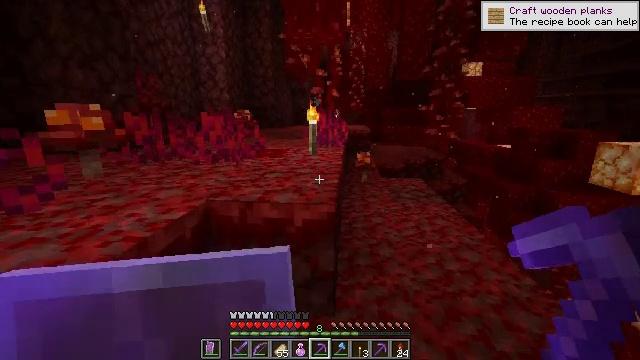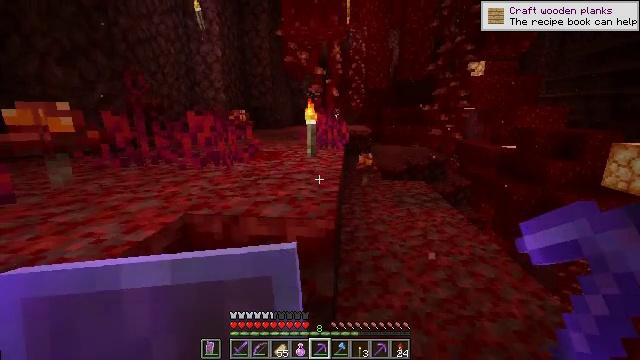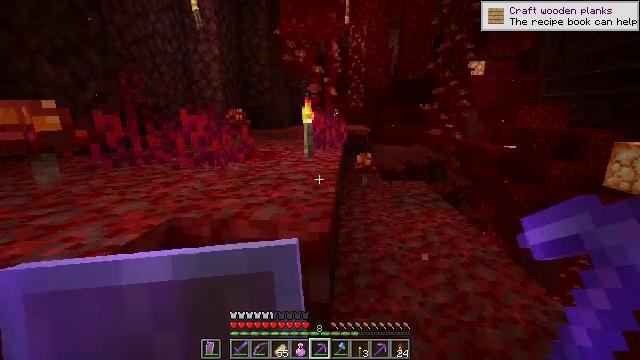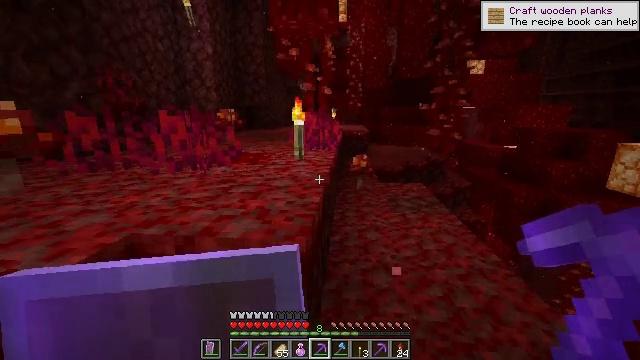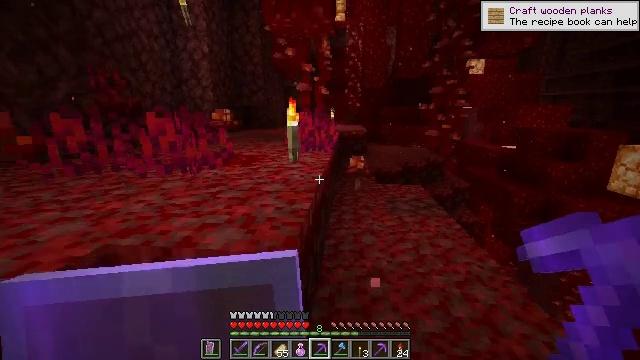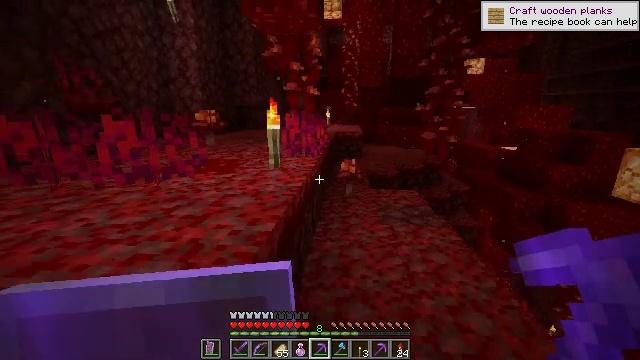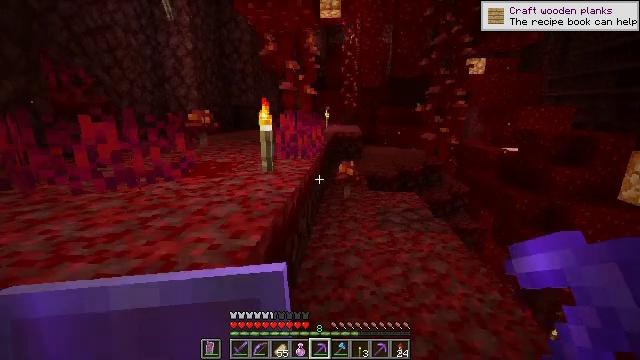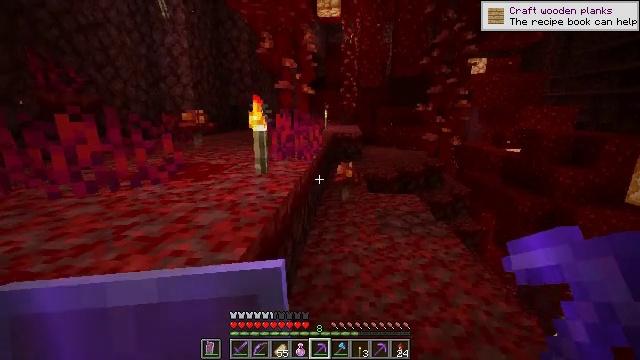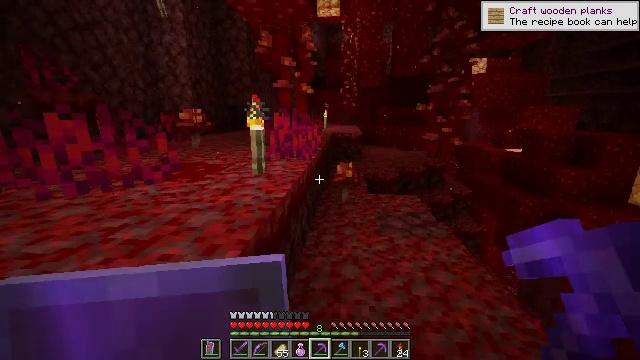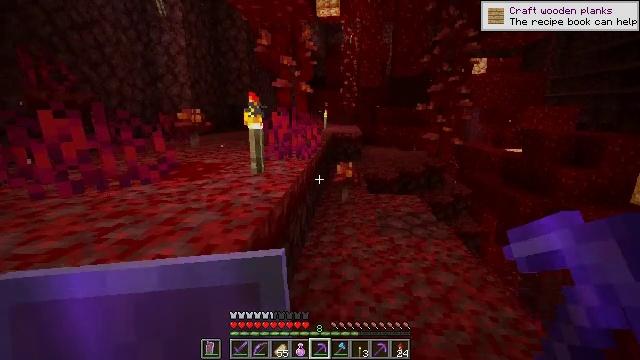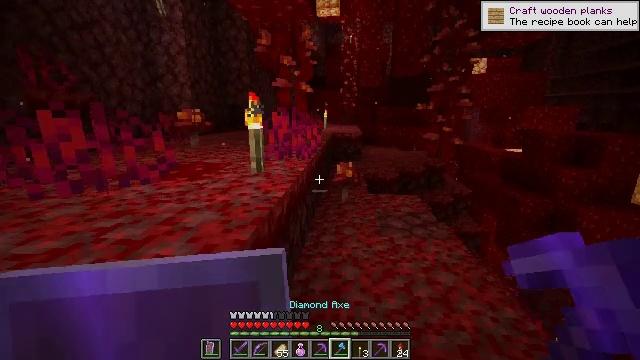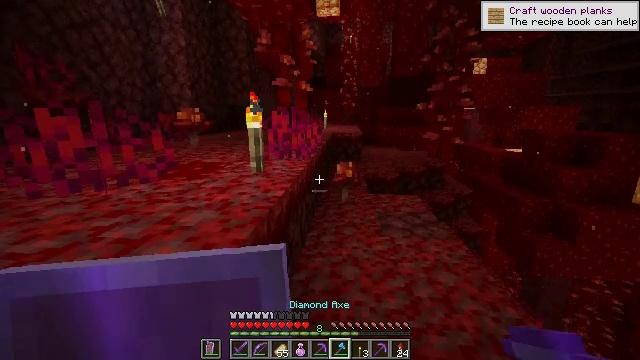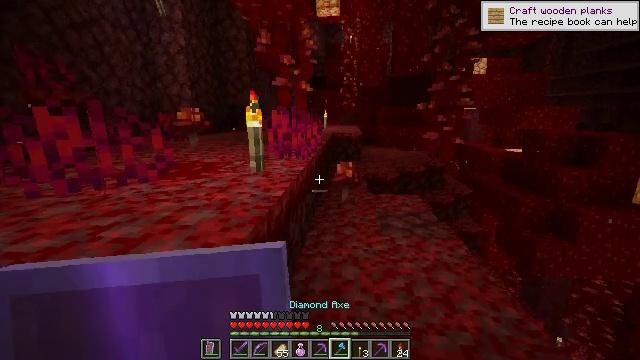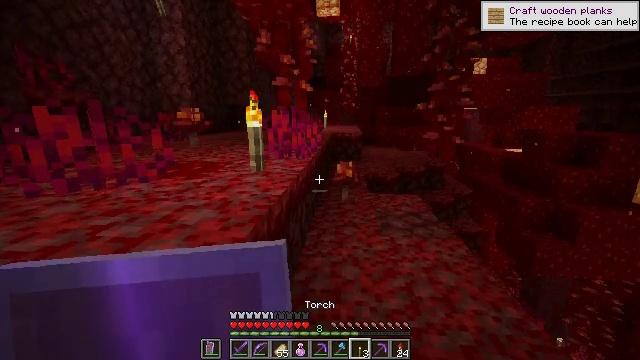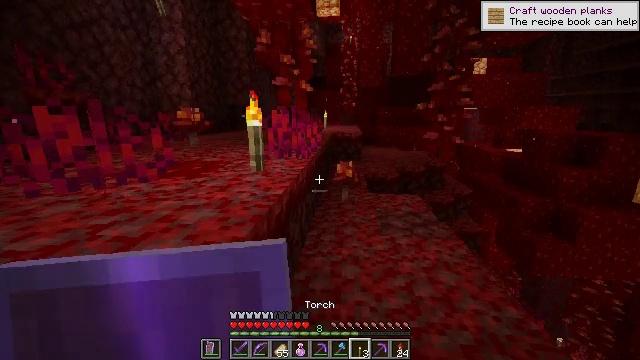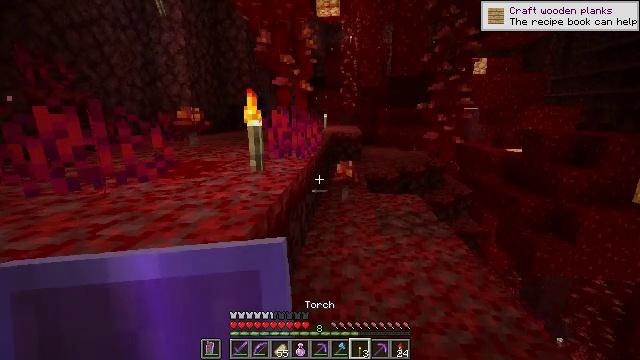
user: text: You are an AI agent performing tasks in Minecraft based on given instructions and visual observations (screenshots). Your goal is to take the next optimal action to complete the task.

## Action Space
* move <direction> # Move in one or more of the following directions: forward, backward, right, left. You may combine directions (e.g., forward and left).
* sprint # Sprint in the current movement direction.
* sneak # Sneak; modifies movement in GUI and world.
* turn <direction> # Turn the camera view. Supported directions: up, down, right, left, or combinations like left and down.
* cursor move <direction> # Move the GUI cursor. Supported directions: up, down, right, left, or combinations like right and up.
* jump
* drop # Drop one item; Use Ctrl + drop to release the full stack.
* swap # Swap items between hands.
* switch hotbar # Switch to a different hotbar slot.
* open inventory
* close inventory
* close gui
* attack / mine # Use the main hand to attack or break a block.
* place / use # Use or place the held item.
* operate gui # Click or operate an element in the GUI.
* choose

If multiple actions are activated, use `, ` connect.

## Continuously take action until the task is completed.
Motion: motion action
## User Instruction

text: Remove crimson fungus from its spot.
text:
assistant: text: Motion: move forward and move right
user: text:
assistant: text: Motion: move forward and move right
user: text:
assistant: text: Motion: move forward and move right
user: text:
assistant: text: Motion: move forward and move right
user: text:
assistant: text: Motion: move forward
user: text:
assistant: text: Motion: move forward
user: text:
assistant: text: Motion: no_op
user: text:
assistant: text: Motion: no_op
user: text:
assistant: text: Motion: no_op
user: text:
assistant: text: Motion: no_op
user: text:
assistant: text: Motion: no_op
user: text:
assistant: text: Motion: no_op
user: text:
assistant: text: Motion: no_op
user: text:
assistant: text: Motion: no_op
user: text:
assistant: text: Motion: no_op
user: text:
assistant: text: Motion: no_op
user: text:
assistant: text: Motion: no_op
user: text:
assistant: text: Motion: move forward
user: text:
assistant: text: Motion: move forward
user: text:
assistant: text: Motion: move forward
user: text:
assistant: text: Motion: move forward
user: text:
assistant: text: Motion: move forward
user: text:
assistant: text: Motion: move forward
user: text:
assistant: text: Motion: move forward
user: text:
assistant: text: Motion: move forward
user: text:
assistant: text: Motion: move forward
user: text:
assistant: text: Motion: move forward, turn down
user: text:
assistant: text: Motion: move forward, turn right and down
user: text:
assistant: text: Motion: move forward, turn down
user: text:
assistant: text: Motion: move forward, turn right and down